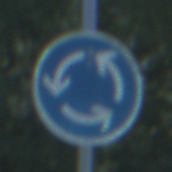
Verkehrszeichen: Kreisverkehr
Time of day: Midday
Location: Outdoor (Nature)
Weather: Clear
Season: Summer
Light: Natural